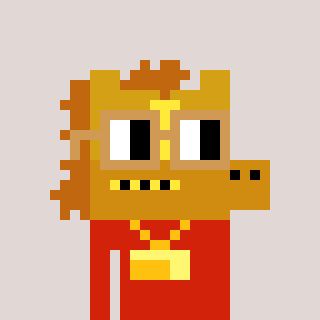
a pixel art character with square brown glasses, a yellow horse-shaped head and a red-colored body on a warm background